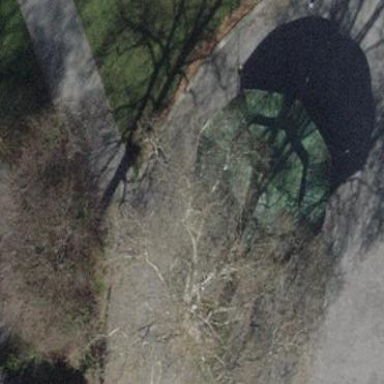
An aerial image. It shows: Bandstand on rooftop.